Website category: jobs
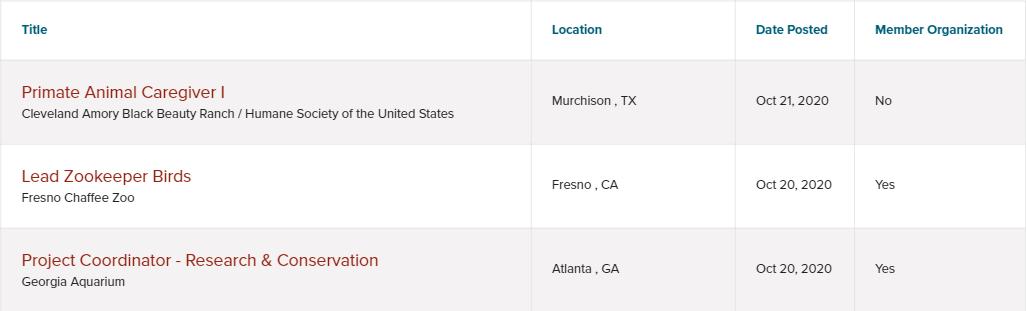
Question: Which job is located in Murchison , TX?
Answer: Primate Animal Caregiver I

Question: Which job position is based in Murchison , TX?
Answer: Primate Animal Caregiver I

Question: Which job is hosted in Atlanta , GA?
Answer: Project Coordinator - Research & Conservation

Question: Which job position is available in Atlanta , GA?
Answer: Project Coordinator - Research & Conservation

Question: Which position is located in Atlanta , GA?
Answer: Project Coordinator - Research & Conservation

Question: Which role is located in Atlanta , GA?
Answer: Project Coordinator - Research & Conservation

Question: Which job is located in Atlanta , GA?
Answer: Project Coordinator - Research & Conservation

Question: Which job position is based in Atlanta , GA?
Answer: Project Coordinator - Research & Conservation

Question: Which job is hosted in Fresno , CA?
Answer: Lead Zookeeper Birds

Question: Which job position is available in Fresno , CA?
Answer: Lead Zookeeper Birds

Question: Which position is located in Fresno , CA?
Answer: Lead Zookeeper Birds

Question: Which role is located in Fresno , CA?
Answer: Lead Zookeeper Birds

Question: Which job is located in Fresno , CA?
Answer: Lead Zookeeper Birds

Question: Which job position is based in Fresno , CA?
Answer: Lead Zookeeper Birds